Question: layout\layout_main.xml
'''
<?xml version="1.0" encoding="utf-8"?>
<RelativeLayout xmlns:android="http://schemas.android.com/apk/res/android"
android:id="@+id/rR1MessageBubble"
android:layout_width="match_parent"
android:layout_height="match_parent">
<RelativeLayout
android:id="@+id/rR2MessageBubble"
android:layout_width="wrap_content"
android:layout_height="wrap_content"
android:background="@drawable/drawable_sky_background_frame">
</RelativeLayout>
</RelativeLayout>
'''
layout\layout_component.xml
'''
<?xml version="1.0" encoding="utf-8"?>
<LinearLayout xmlns:android="http://schemas.android.com/apk/res/android"
android:layout_width="50dp"
android:layout_height="50dp"
android:orientation="vertical"
android:background="@drawable/frame">
<TextView
android:id="@+id/txtViewTest"
android:layout_width="50dp"
android:layout_height="50dp"
android:text="Hello!"
android:gravity="center" />
</LinearLayout>
'''
drawable
rame.xml
'''
<?xml version="1.0" encoding="utf-8"?>
<shape xmlns:android="http://schemas.android.com/apk/res/android" android:shape="rectangle" >
<solid android:color="#FF07DD43" />
<corners android:bottomRightRadius="3dp"
android:bottomLeftRadius="3dp"
android:topLeftRadius="3dp"
android:topRightRadius="3dp"/>
</shape>
'''
MainActivity.java
'''
![package com.kore.layoutdemo;
import android.app.Activity;
import android.content.Context;
import android.os.Bundle;
import android.view.LayoutInflater;
import android.view.View;
import android.view.ViewGroup;
import android.widget.RelativeLayout;
import android.widget.TextView;
/**
* @author ayadav
*
*/
public class MainActivity extends Activity {
@Override
protected void onCreate(Bundle savedInstanceState) {
super.onCreate(savedInstanceState);
setContentView(R.layout.layout_main);
RelativeLayout rR2MessageBubble = (RelativeLayout)findViewById(R.id.rR2MessageBubble);
RelativeLayout.LayoutParams params = (RelativeLayout.LayoutParams) rR2MessageBubble.getLayoutParams();
//View-1
View view1 = ((LayoutInflater)getSystemService(Context.LAYOUT_INFLATER_SERVICE)).inflate(R.layout.layout_component, null);
rR2MessageBubble.addView(view1);
//View-2
View view2 = ((LayoutInflater)getSystemService(Context.LAYOUT_INFLATER_SERVICE)).inflate(R.layout.layout_component, null);
TextView txtViewTest = (TextView) view2.findViewById(R.id.txtViewTest);
txtViewTest.setText("World");
//params.addRule(RelativeLayout.RIGHT_OF, view1.getId());
params.addRule(RelativeLayout.ALIGN_PARENT_RIGHT, 1);
view2.setLayoutParams(params);
rR2MessageBubble.addView(view2);
}
}
'''

All i want to add multiple instances of layout_component.xml in layout_main.xml so instead of negative voting please suggest me the way via i can achieve this...thanks
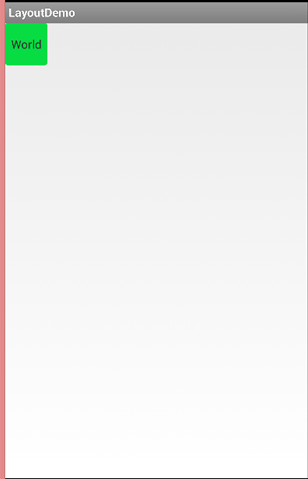
Answer: You have made a small mistake buddy, you are assigning a wrong 'LayoutParam' to the 'view2'.
Replace,
'''
RelativeLayout.LayoutParams params = (RelativeLayout.LayoutParams) rR2MessageBubble.getLayoutParams();
'''
with
'''
RelativeLayout.LayoutParams params = new RelativeLayout.LayoutParams(100,100); //or whatever width, height as per your need.
'''
Hope you understand your mistake.